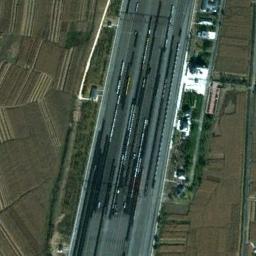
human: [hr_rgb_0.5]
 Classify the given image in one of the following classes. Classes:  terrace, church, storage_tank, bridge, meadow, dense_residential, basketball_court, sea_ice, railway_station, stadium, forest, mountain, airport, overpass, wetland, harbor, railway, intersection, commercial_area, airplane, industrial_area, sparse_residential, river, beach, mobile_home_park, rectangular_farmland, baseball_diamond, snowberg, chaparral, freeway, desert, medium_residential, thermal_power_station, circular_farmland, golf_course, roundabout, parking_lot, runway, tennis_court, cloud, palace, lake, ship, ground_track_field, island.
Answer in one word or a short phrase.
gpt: railway